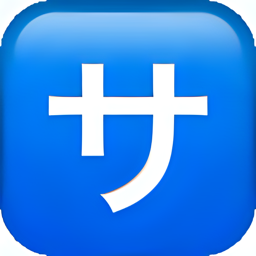
Name: squared katakana sa
Emoji: 🈂
Group: Symbols
Sub-group: alphanum